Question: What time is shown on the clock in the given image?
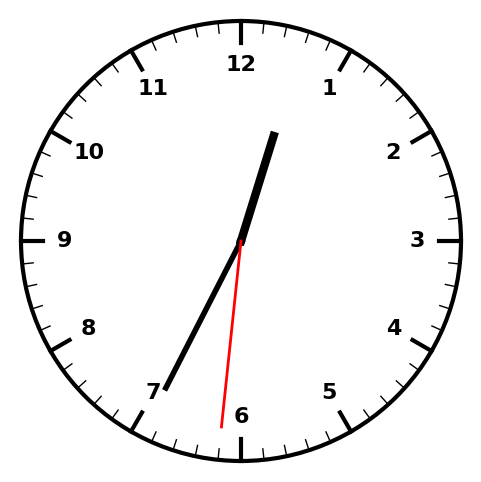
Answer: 12:34:31